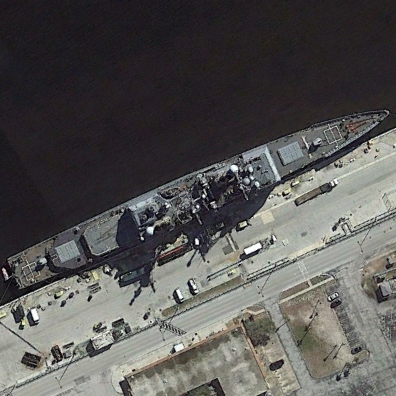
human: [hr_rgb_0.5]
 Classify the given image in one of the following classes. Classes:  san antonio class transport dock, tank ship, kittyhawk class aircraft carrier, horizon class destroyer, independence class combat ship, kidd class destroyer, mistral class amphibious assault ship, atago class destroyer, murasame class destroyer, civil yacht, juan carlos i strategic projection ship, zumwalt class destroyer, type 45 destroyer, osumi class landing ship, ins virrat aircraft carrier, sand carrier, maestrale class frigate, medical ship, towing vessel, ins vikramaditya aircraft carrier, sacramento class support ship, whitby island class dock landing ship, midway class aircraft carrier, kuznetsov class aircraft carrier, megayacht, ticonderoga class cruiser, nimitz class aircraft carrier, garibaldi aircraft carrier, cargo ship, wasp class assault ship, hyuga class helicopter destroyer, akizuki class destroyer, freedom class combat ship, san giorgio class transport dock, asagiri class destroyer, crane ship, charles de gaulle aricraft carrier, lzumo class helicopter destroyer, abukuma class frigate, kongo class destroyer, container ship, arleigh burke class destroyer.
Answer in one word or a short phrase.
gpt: Ticonderoga class cruiser